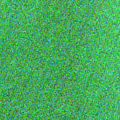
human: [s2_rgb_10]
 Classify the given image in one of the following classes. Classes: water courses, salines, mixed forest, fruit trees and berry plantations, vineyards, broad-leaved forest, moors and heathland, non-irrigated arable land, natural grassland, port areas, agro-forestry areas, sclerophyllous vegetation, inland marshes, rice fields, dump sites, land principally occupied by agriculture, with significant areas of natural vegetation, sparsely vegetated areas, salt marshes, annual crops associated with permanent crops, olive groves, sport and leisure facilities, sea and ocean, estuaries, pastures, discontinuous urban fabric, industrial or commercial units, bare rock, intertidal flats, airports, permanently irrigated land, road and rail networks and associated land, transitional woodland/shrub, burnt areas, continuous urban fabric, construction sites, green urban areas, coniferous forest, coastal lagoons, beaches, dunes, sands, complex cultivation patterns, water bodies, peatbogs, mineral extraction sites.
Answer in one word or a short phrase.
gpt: sea and ocean